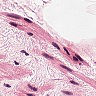
Metastatic tissue present: no